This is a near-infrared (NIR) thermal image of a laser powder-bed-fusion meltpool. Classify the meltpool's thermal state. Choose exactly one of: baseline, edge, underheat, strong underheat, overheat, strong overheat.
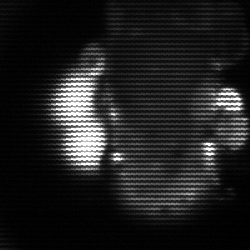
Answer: strong underheat